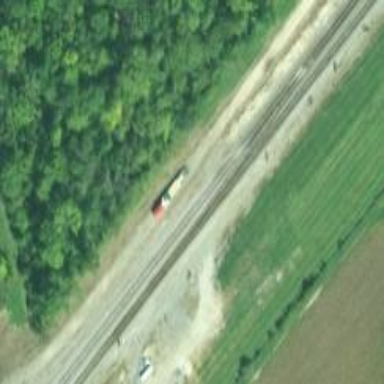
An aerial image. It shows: Railroad crossover.